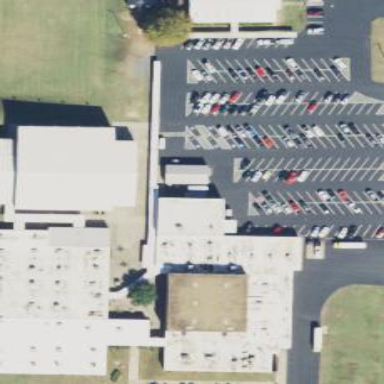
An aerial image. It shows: School.